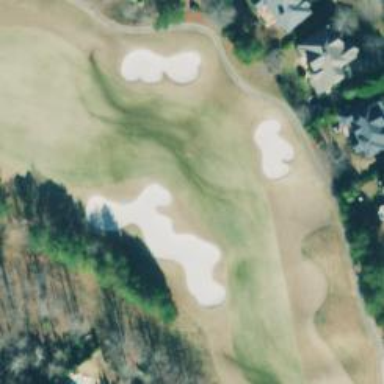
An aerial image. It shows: View of golf hole.